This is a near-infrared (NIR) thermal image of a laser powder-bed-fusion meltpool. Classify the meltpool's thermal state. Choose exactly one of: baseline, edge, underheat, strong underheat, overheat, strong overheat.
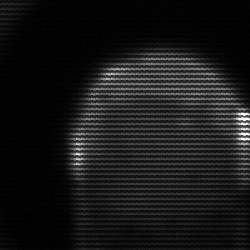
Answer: edge